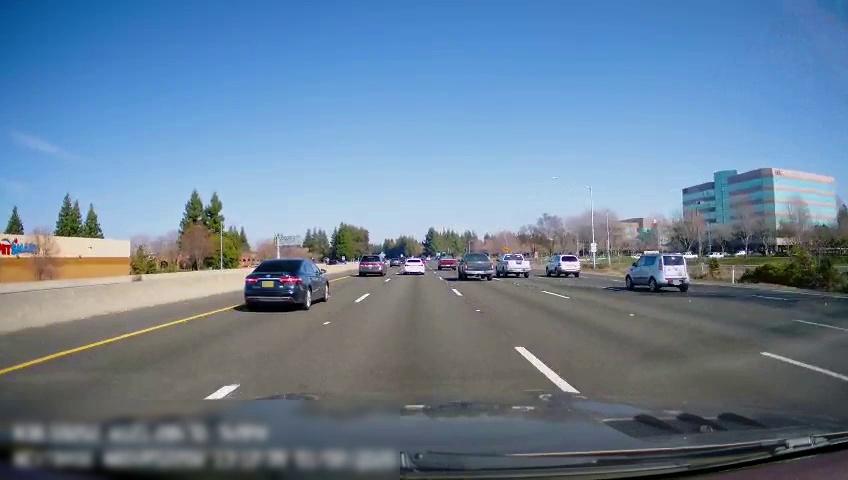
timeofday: Day
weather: Sunny
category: Drivable Space
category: Drivable Space
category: Vehicles | Truck
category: Vehicles | Car
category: Vehicles | Truck
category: Vehicles | Truck
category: Vehicles | SUV
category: Vehicles | Car
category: Vehicles | SUV
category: Vehicles | Car
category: Vehicles | Car
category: Lanes | Alternate Lane
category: Lanes | Alternate Lane
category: Lanes | Alternate Lane
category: Lanes | Alternate Lane
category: Lanes | Current Lane
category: Lanes | Current Lane
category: Lanes | Alternate Lane